Question: I have this issue while filtering or searching through a collection
<URL> check the url for code.
What i am trying to do is filter a collection by get method (from url ofcourse)
But only it only works when 'Input::get('category')' has value else nothing works.
Could you please check the code and let me know what need to be fixed?
Thanks.
===== Real Code just incase the link is broken in future (edited)=============
'''
public function anyIndex() {
$id = Input::get('id');
$brand = Brand::firstOrNew(array('id' => $id));
$paginate = Misc::getSettings('admin-pagination');
$page_no = isset($_GET['page']) ? $_GET['page'] : 1;
$i = ($paginate * $page_no) - ($paginate - 1);
$appends = false;
$newBrands = new Brand;
if (Input::get('category')) {
$brandCat = BrandCategory::find(Input::get('category'));
$newBrands = $brandCat->brands();
$appends['category'] = Input::get('category');
}
if (Input::get('status')) {
$status = Input::get('status') == 'published' ? 1 : 0;
$newBrands->where('is_active', '=', $status);
$appends['status'] = Input::get('status');
}
if (Input::get('order_by') || Input::get('order')) {
if (Input::get('order_by')) {
$order_by = Input::get('order_by');
$appends['order_by'] = Input::get('order_by');
} else {
$order_by = 'name';
}
if (Input::get('order')) {
$order = Input::get('order');
$appends['order'] = Input::get('order');
} else {
$order = 'asc';
}
$order = Input::get('order') ? Input::get('order') : 'asc';
$newBrands->orderBy($order_by, $order);
}
$brands = $newBrands->paginate($paginate);
$brand_categories_list = new BrandCategory;
$selected_cats = array();
if ($id != "") {
$selected_cats = $brand->categories->lists('id');
}
return View::make('admin.brands.index')
->with(array(
'selected_cats' => $selected_cats,
'brand' => $brand,
'brands' => $brands,
'brand_categories_list' => $brand_categories_list->lists('name', 'id'),
'appends' => $appends,
'i' => $i
));
}
'''

Thanks to Dave.. I solved it as :
'''
public function anyIndex() {
$id = Input::get('id');
$brand = Brand::firstOrNew(array('id' => $id));
$paginate = Misc::getSettings('admin-pagination');
$page_no = isset($_GET['page']) ? $_GET['page'] : 1;
$i = ($paginate * $page_no) - ($paginate - 1);
$appends = false;
if (Input::has('category')) {
$brandCat = BrandCategory::find(Input::get('category'));
$newBrands = $brandCat->brands();
$appends['category'] = Input::get('category');
} else {
$newBrands = Brand::limit(-1);
}
if (Input::has('status')) {
$status = Input::get('status') == 'published' ? 1 : 0;
$newBrands->where('is_active', '=', $status);
$appends['status'] = Input::get('status');
}
if (Input::has('order_by') || Input::has('order')) {
if (Input::has('order_by')) {
$order_by = Input::get('order_by');
$appends['order_by'] = Input::get('order_by');
} else {
$order_by = 'name';
}
if (Input::has('order')) {
$order = Input::get('order');
$appends['order'] = Input::get('order');
} else {
$order = 'asc';
}
$order = Input::get('order') ? Input::get('order') : 'asc';
$newBrands->orderBy($order_by, $order);
}else{
$newBrands->orderBy('name', 'asc');
}
$brands = $newBrands->paginate($paginate);
/* $queries = DB::getQueryLog();
$last_query = end($queries);
dd($last_query); */
$brand_categories_list = new BrandCategory;
$selected_cats = array();
if ($id != "") {
$selected_cats = $brand->categories->lists('id');
}
return View::make('admin.brands.index')
->with(
array(
'selected_cats' => $selected_cats,
'brand' => $brand,
'brands' => $brands,
'brand_categories_list' => $brand_categories_list->lists('name', 'id'),
'appends' => $appends,
'i' => $i)
);
}
'''
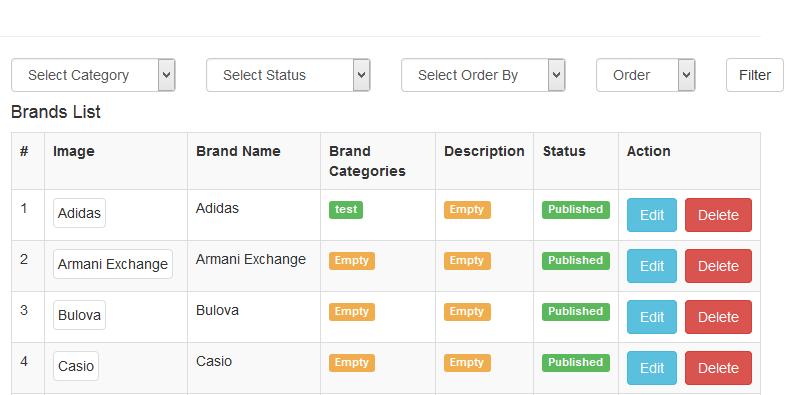
Answer: I suspect it has to do with how you are using Eloquent. You can't simply apply methods to the object if it was created using the "new" keyword.
'''
$newBrands = new Brand;
// This won't work
$newBrands->where('is_active', '=', $status);
// This will work
$newBrands = $newBrands->where('is_active', '=', $status);
'''
It will work if you create it statically along with a method.
'''
$newBrands = Brand::limit(100);
// This will work
$newBrands->where('is_active', '=', $status);
'''
Fluent (DB) works the same way.
'''
$newBrands = DB::table('brands');
// This wil work
$newBrands->where('is_active', '=', $status);
'''